Question: I've come across some weird behaviour in a project of mine. Specifically, when this code is run:
'''
import numpy as np
coefficientMatrix = np.zeros([12500, 43750])
coefficientMatrix[229, 798] = <PHONE>
'''
my Python process crashes:

What can be wrong here?
System specs (in case that's relevant here): Windows 7 x64, 8Gb of RAM, Python 2.7 32-bit, numpy 1.9.2.
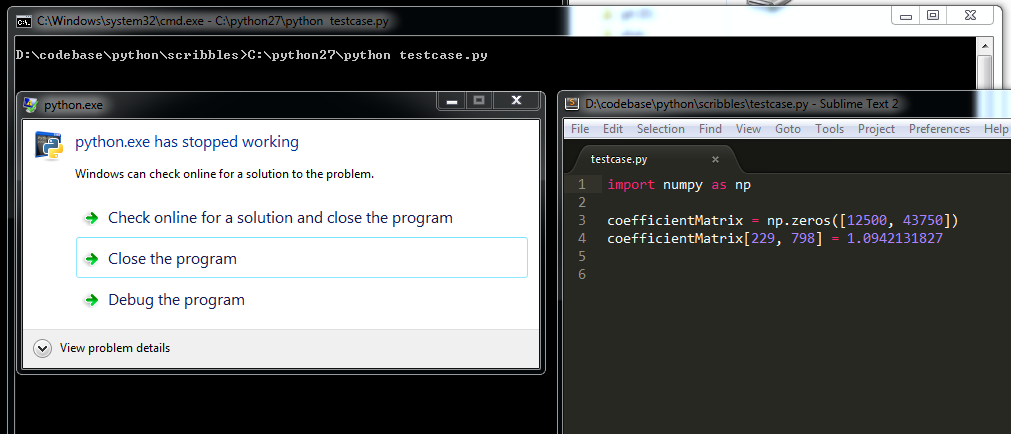
Answer: The reason why you would get a 'MemoryError' when you assign to an element in coefficientMatrix, rather than when you create the array using 'np.zeros', is that most OSs (including Windows 7) use <URL>.
When you instantiate the array using 'np.zeros', Windows only allocates virtual memory address space rather than physical RAM. However, when you actually try to write to that chunk of memory then the OS will need to find enough physical memory to hold the array. If it fails to do so, you will get a 'MemoryError'.
Since your Python process is 32bit, <URL>. A 12500x43750 array of float64 values will take up 4.375GB of memory, so you simply can't have an array that big using 32bit Python.